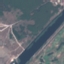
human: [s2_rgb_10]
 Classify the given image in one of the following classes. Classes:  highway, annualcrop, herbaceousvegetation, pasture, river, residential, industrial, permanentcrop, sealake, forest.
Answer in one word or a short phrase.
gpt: River